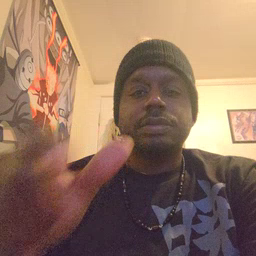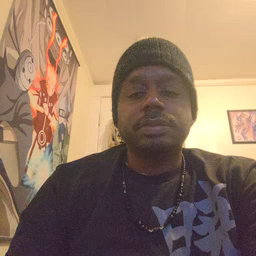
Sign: later